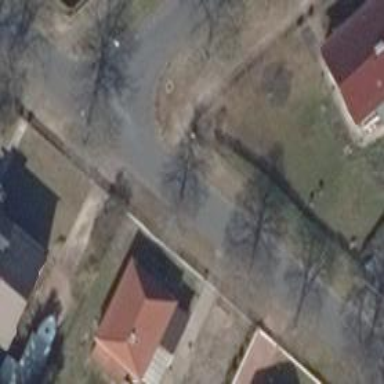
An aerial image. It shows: Concrete driveway.